四年级 · 立体几何学
按要求完成下面各题。

(1)

(2)

(3)

(4)

(5)

(1)从前面看是

(2)从上面看是

的有(
(3)从左面看是

的有 ( )。
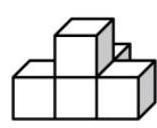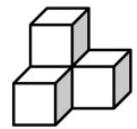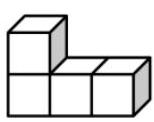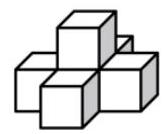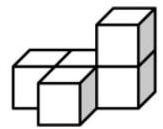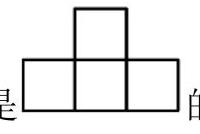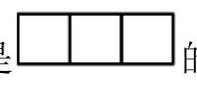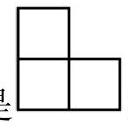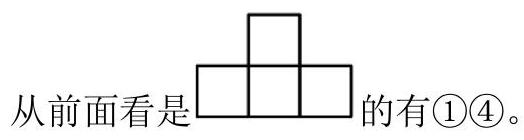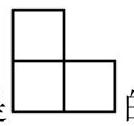
答案: 解(1)(1)(4)

(2) 3

(3)(2)(5)

【分析】（1）(1)、(4)从前面看到的图形有 2 层, 第一层有 3 个正方形, 第二层中间有 1 个正方形;

(2) (3)从上面看到的图形是 1 行 3 个正方形;

（3）(2)、(5)从左面看到的图形有 2 层，第一层有 2 个正方形，第二层有 1 个正方形，左对齐。

(1)

(2)

从上面看是 $\square$ 口的有(3)。

(3)

从左面看是

的有(2)(5)。

【点睛】本题主要考查从不同方向观察物体, 培养学生的空间想象能力。